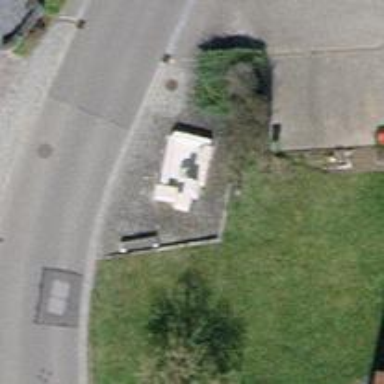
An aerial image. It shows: Brown bench in the vicinity.